Question: I'm trying to automate form submission with a Blaise executable called Manipula.
I can successfully open the exe like this:
'subprocess.Popen("Manipula.exe")'
This brings up a dialog box like this:

I then want to automatically fill the text box with a directory like C: est.msu, and automate 'OK', is there anyway to do this in Python?
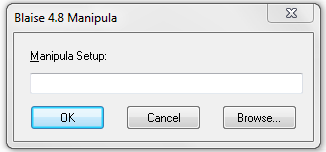
Answer: No need for all of this. Just run a command prompt with the second specification as the file you want to browse to.